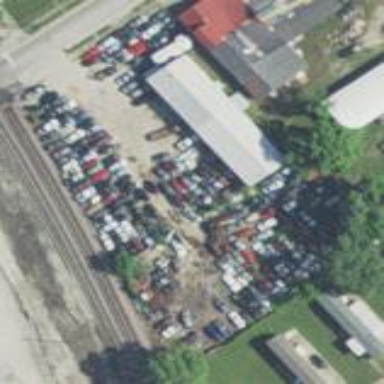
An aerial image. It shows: Industrial area designated as scrap yard.